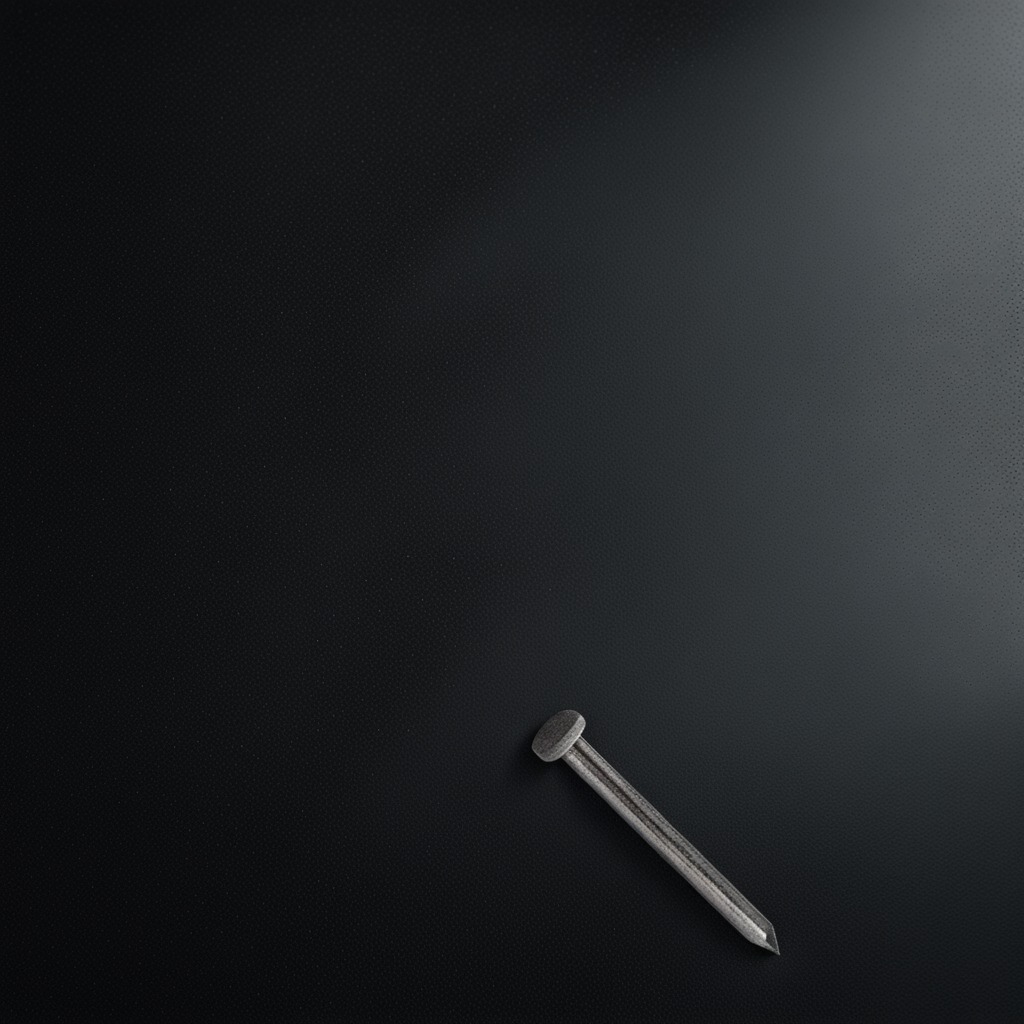
A black iron nail lies on the clean granite tabletop.